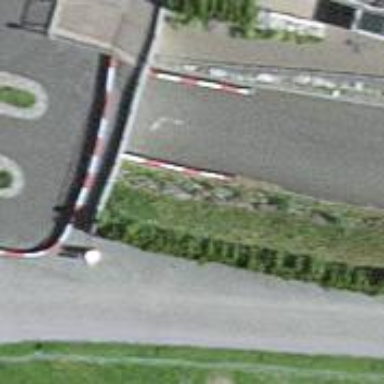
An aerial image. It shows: Parking entrance.